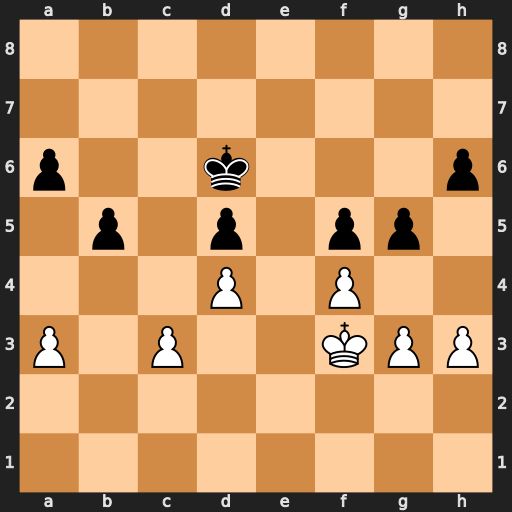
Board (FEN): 8/8/p2k3p/1p1p1pp1/3P1P2/P1P2KPP/8/8
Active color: w
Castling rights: -
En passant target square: -
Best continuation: fxg5 hxg5 h4 gxh4 gxh4